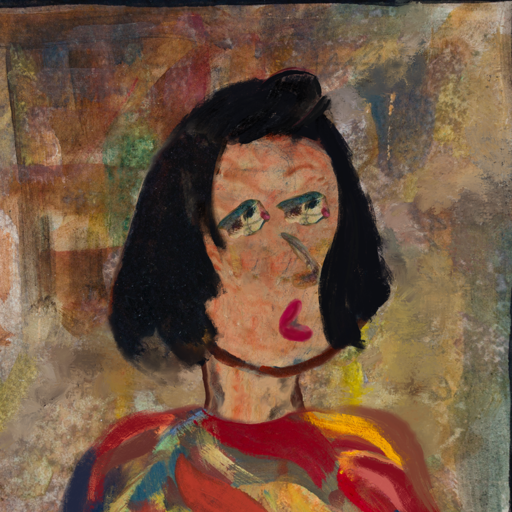
Background: Mosgoul, Head And Neck Side: Orphan, Face Side: Pipe, Bust: Mother_And_Son_Son, Hair Side: Mosgoul, Head Accessory: Blank, Second Necklace: Blank, Necklace: Blank, Baby: Blank